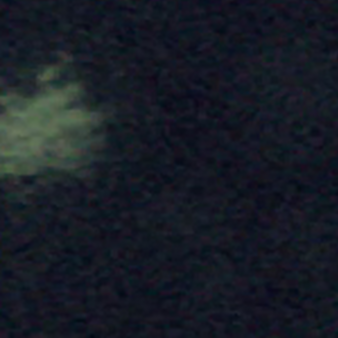
Label: other